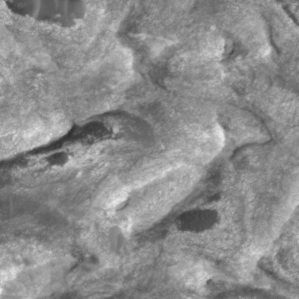
Label: non_frost